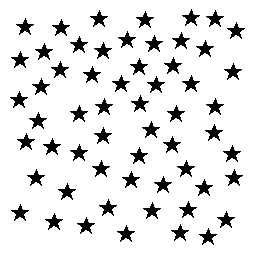
Squares: 0
Triangles: 0
Stars: 58
Total shapes: 58